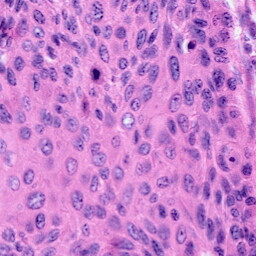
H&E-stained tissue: Cervix